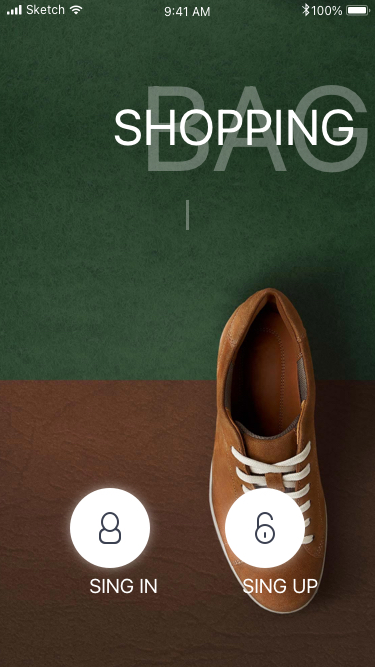
Text in this UI design:
SING IN
SING UP
SHOPPING
BAG